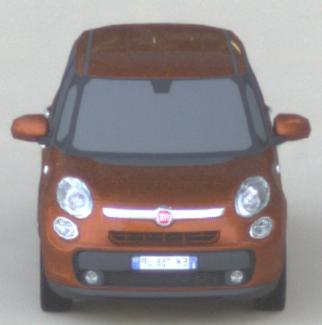
Make: Fiat
Model: 500L 1.4 16V
Detailed model: 500L (199)
Model produced from: 2012/10
Model produced until: 2017/05
Doors: 5
Color: orange
Road condition: dry road
Daytime: sunrise or sunset
Contrast: medium contrast